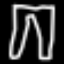
Label: pants